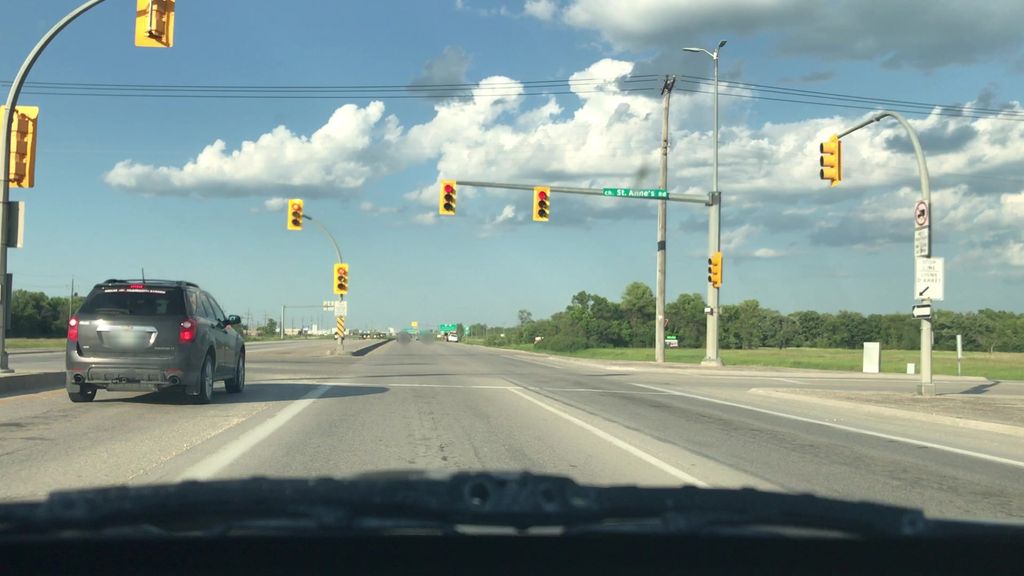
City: winnipeg